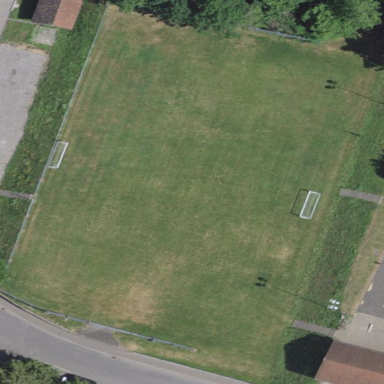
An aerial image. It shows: Grass pitch designated for soccer.